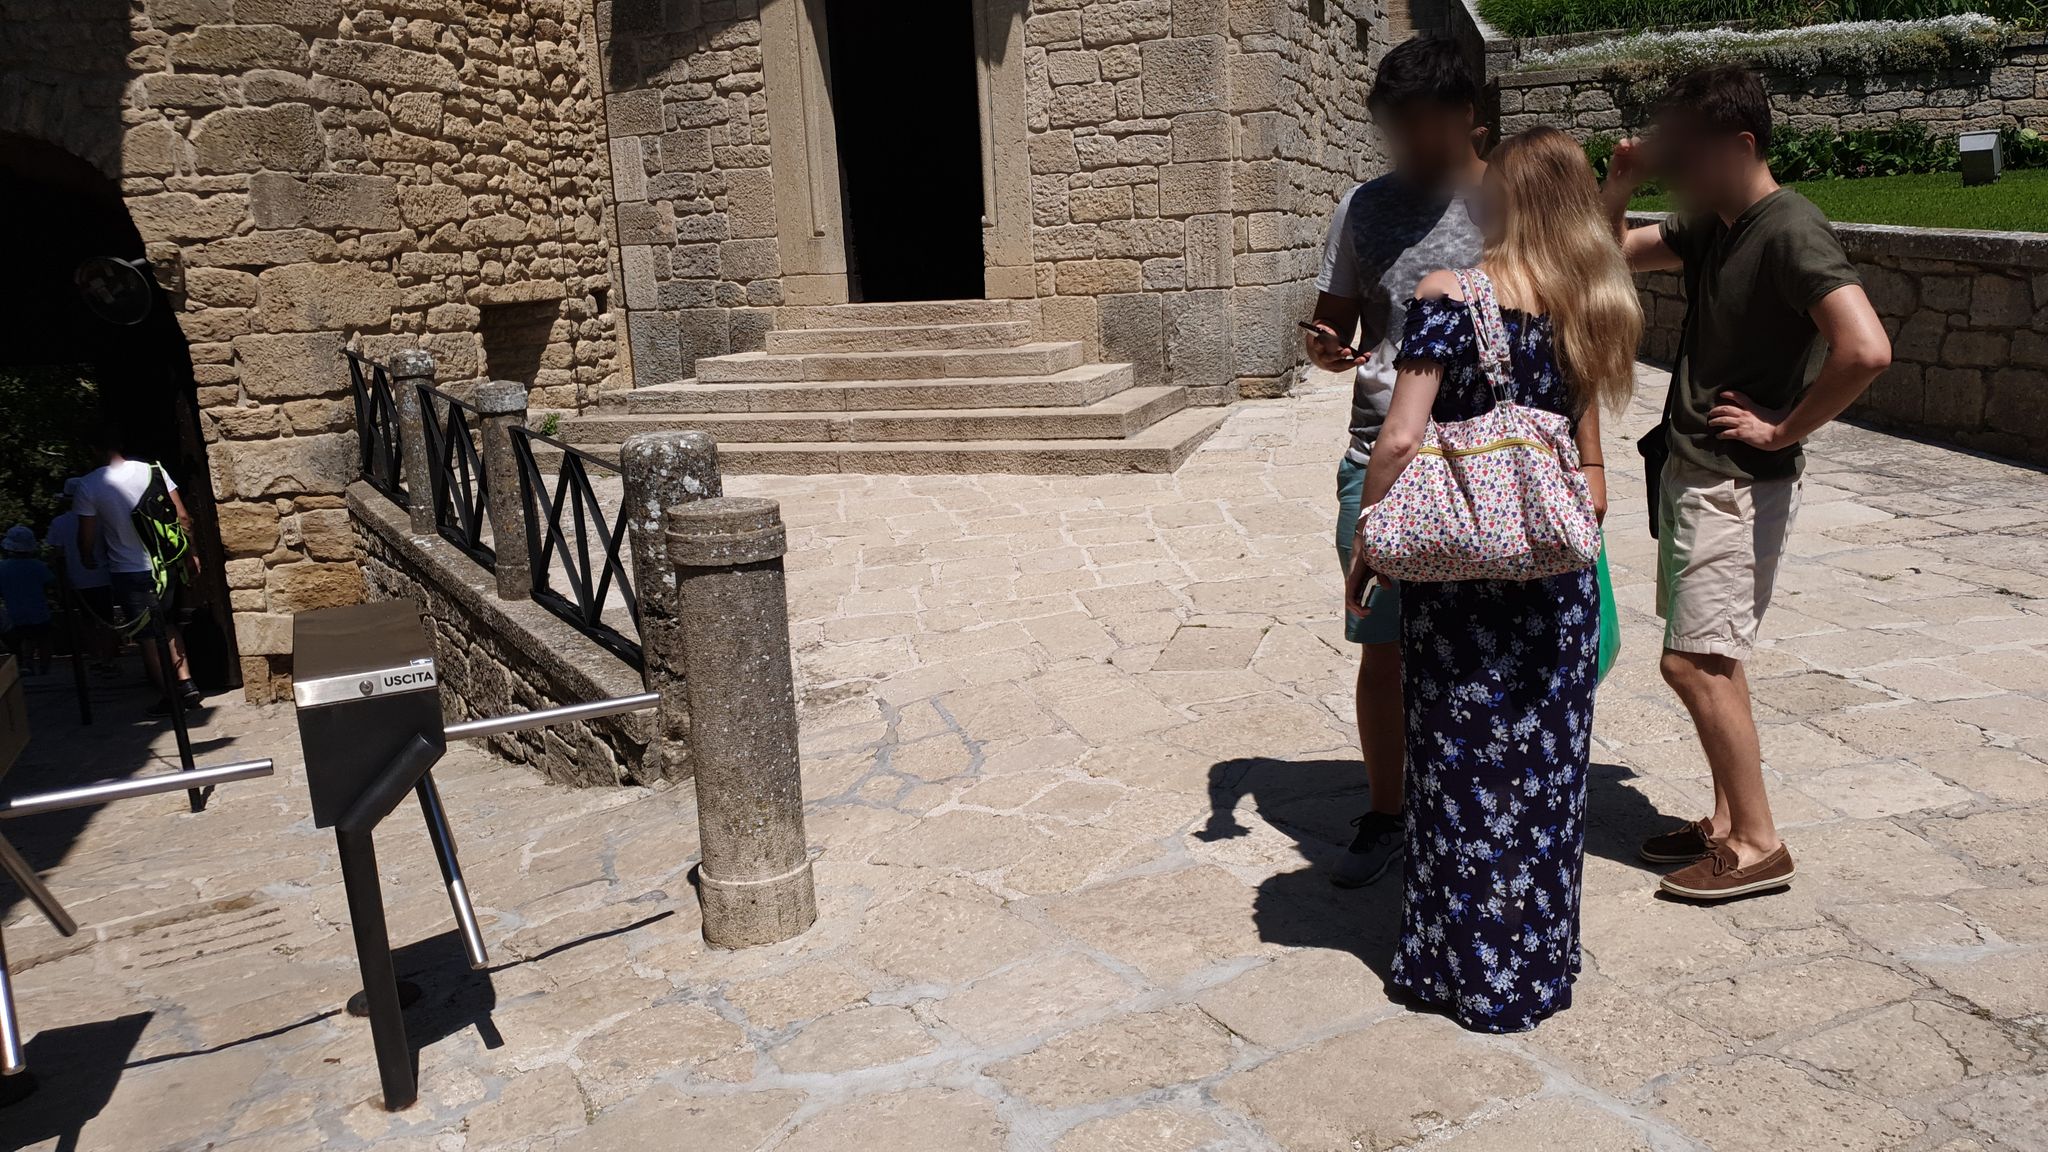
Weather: clear
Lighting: day
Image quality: good
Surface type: walking surface
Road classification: pedestrian, footway
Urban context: semi-dense urban cluster
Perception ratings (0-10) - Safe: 3.66, Lively: 4.34, Beautiful: 1.15, Boring: 4.83, Depressing: 4.2, Wealthy: 4.11